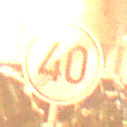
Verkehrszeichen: EndeGeschwindigkeit40
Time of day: Night
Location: Outdoor (Urban)
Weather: Clear
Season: NotSpecified
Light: Artificial